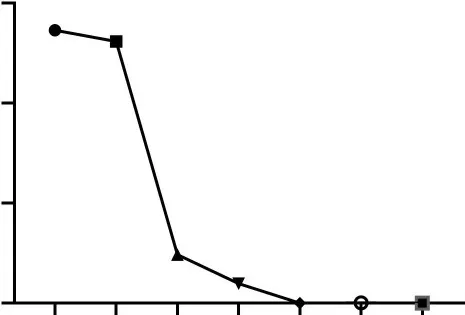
Trends in PIVKA-II level from May 2020 to August 2022.
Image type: chart (chart)